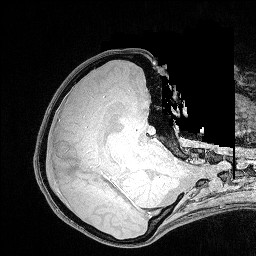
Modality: FLASH
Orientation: axial
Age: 25
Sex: female